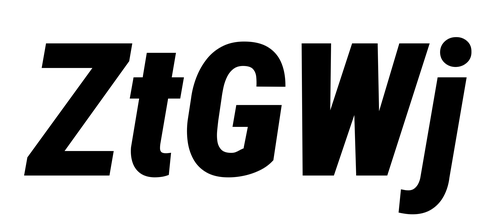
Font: Roboto-Italic_Condensed_Black_Italic